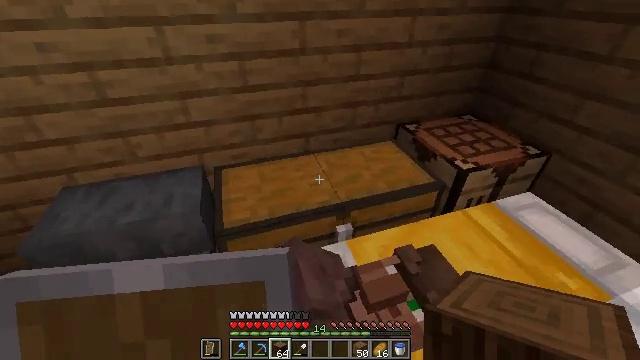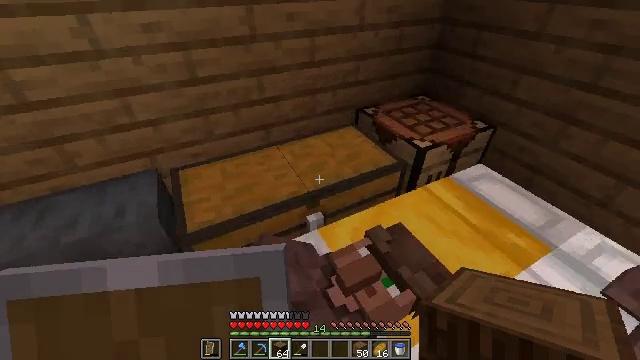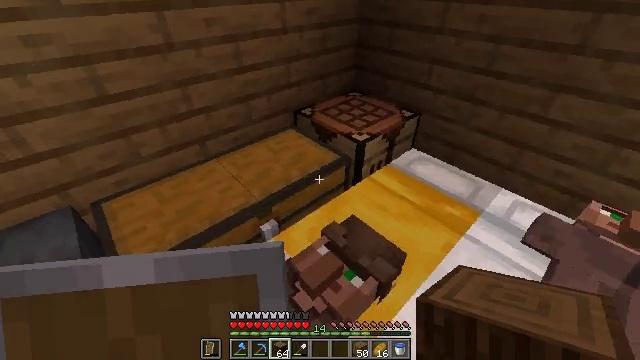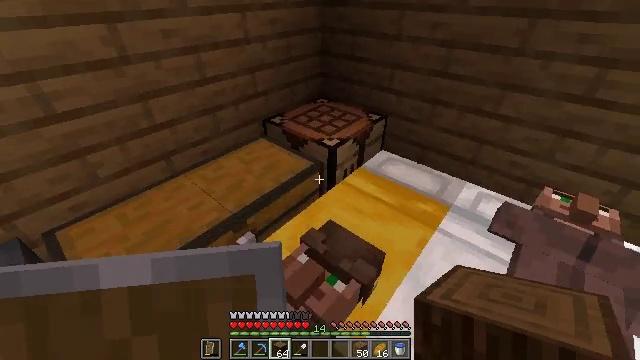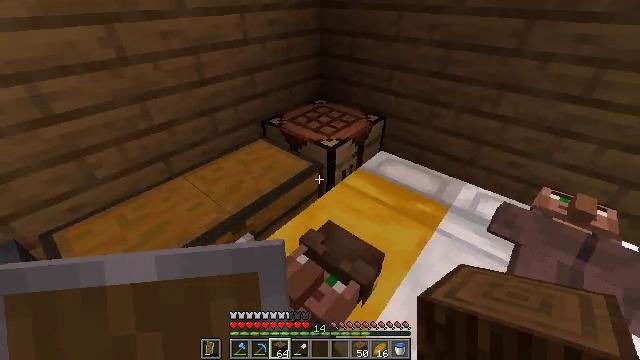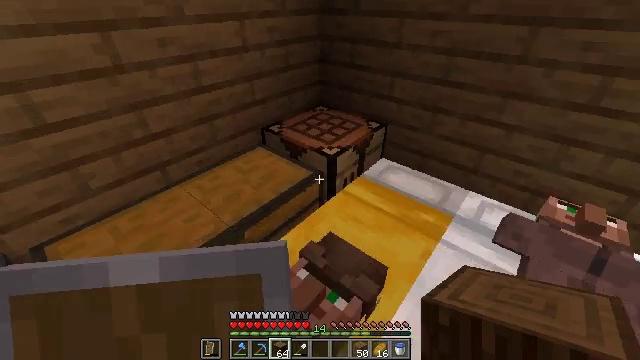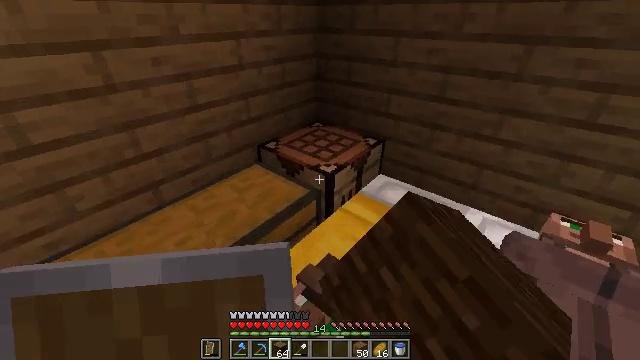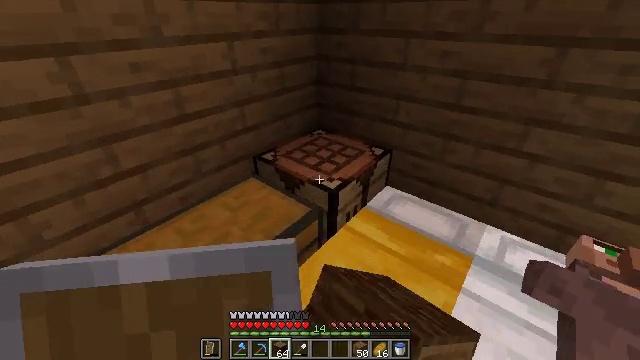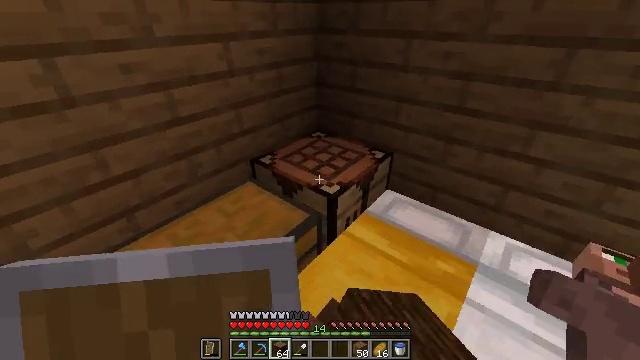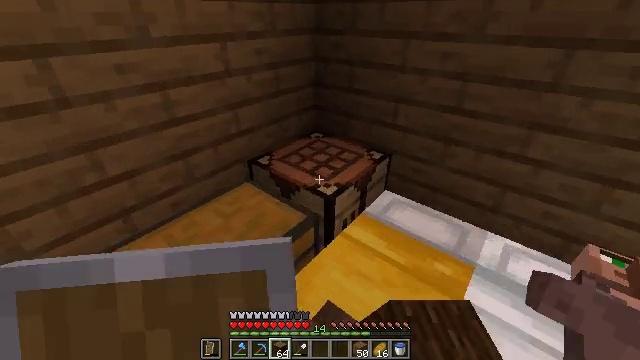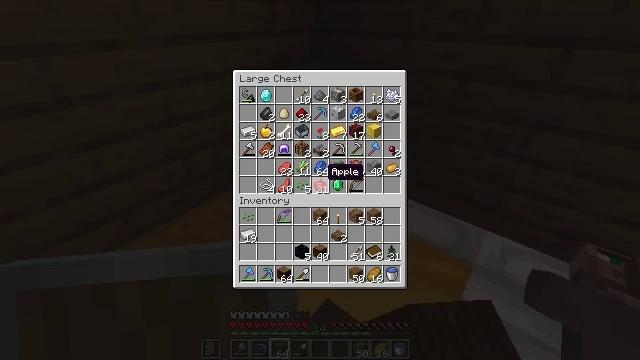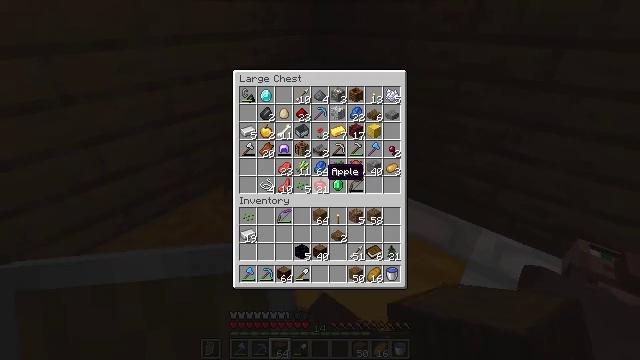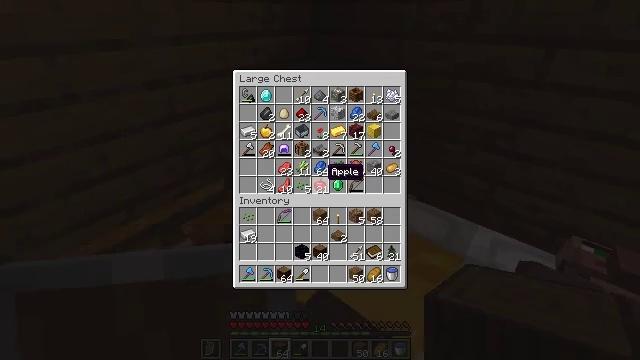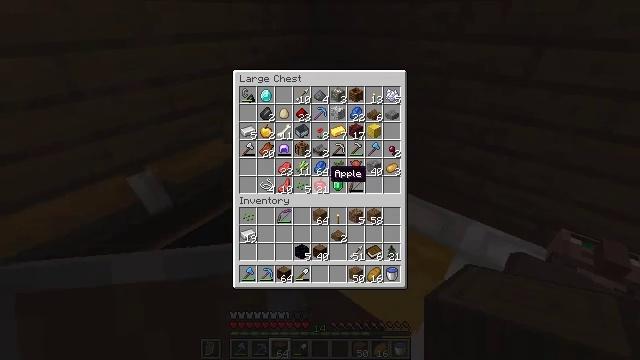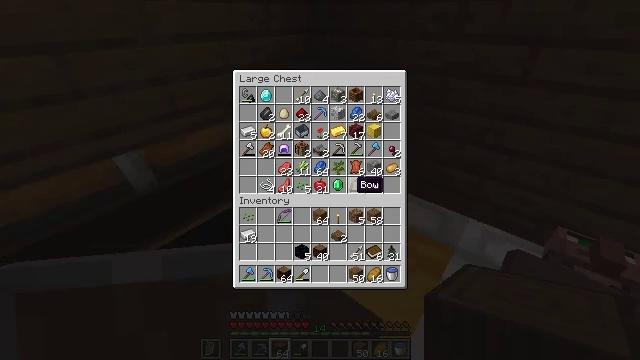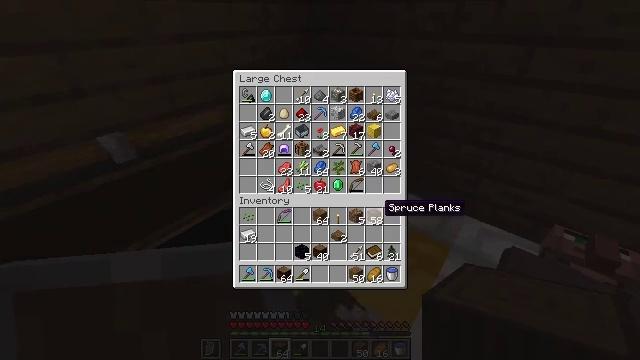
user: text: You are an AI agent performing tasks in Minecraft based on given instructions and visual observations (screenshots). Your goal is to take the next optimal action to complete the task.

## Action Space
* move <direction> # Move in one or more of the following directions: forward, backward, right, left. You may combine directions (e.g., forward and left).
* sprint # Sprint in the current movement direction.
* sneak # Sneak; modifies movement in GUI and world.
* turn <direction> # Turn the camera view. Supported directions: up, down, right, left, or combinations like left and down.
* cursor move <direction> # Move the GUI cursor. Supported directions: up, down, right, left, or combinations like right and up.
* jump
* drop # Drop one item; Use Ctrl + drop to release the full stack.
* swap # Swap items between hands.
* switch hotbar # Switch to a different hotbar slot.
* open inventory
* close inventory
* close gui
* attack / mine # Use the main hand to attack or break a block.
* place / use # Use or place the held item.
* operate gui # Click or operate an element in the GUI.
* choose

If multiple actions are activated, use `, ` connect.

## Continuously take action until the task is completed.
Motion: motion action
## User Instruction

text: Craft a spruce boat.
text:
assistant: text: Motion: turn right and down
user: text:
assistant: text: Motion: turn right
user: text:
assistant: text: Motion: turn right and up
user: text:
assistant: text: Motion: no_op
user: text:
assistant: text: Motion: move forward, use / place
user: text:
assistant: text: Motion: move forward, turn up, use / place
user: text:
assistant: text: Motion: move forward
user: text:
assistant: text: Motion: no_op
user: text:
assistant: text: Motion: no_op
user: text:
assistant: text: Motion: open gui
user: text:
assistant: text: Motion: no_op
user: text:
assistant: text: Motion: no_op
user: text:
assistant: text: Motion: no_op
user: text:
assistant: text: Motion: cursor move right and down
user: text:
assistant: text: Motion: cursor move right and down
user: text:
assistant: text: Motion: cursor move right and down
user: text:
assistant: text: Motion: cursor move down
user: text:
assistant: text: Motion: cursor move down
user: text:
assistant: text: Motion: no_op
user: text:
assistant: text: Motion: no_op
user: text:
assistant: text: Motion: no_op
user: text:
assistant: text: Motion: no_op
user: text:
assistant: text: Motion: no_op
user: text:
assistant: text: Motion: no_op
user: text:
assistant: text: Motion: no_op
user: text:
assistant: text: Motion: no_op
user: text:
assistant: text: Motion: no_op
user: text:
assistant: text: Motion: no_op
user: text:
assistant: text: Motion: no_op
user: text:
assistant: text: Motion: no_op